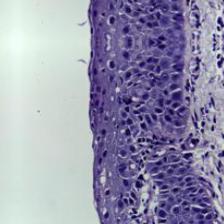
Diagnosis: Normal